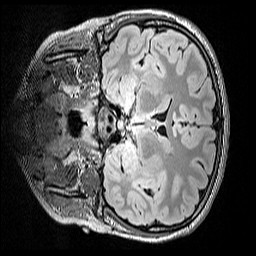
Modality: FLAIR
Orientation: coronal
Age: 13
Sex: male
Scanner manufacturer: siemens
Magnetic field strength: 3 T
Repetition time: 5 s
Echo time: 0.388 s